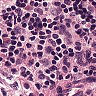
Metastatic tissue present: no